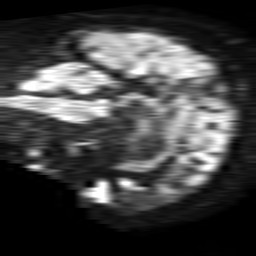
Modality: TRACE
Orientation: sagittal
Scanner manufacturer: philips
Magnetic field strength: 1.5 T
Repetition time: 4.6 s
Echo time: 0.08631 s